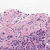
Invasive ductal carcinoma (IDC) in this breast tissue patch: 1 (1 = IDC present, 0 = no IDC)